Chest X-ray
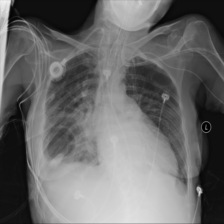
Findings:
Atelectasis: negative
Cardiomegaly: negative
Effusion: positive
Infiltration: positive
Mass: negative
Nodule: negative
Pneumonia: negative
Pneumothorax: negative
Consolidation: negative
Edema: negative
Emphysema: negative
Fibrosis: negative
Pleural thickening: negative
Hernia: negative